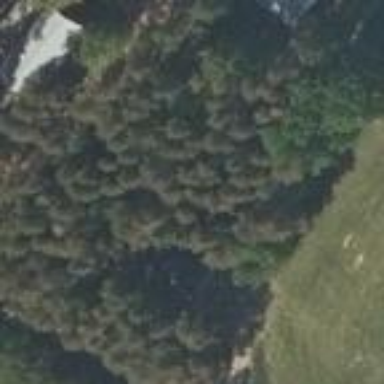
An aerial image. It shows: Evergreen needle-leaved woodland.